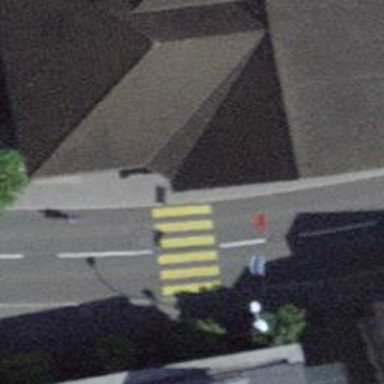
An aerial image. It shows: Uncontrolled zebra crossing on the road.